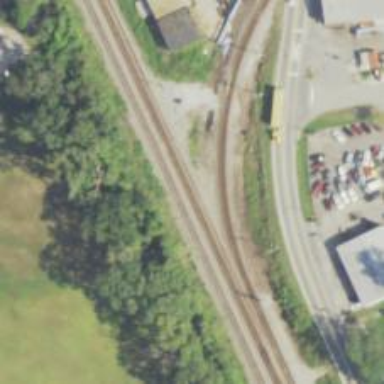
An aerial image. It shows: Railway signal.